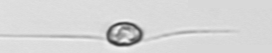
Label: Chaetoceros_danicus